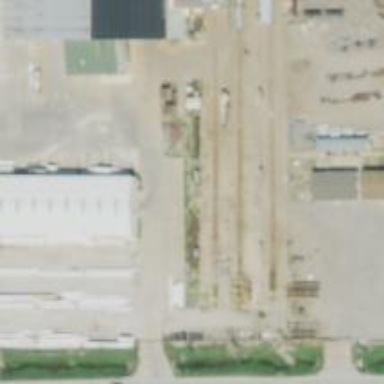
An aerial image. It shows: Railway spur service.